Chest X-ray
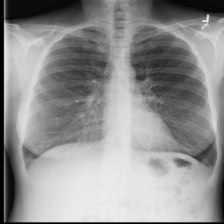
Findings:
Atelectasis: negative
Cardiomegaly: negative
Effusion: negative
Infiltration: negative
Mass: negative
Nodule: negative
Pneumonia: negative
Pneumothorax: positive
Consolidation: negative
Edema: negative
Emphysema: negative
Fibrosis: negative
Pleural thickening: negative
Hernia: negative